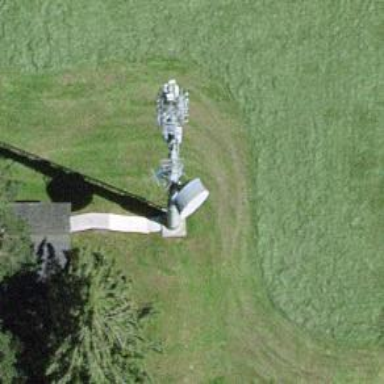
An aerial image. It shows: Communication tower.